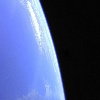
Label: water